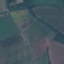
Land use / land cover class: Pasture